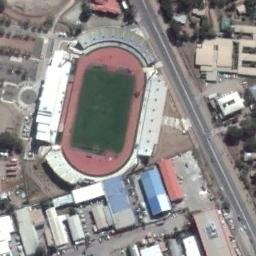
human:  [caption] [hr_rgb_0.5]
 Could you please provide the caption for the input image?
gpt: There are many buildings beside the stadium .

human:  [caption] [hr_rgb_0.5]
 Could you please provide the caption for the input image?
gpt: The stadium is on the bare land next to some buildings and trees .

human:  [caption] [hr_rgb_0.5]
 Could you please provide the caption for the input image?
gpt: There is a green lawn on one side of this stadium .

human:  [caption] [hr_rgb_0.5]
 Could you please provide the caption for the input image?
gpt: Oval stadium next to residential area and road .

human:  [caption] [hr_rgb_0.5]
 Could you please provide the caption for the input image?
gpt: There are many buildings around the stadium .